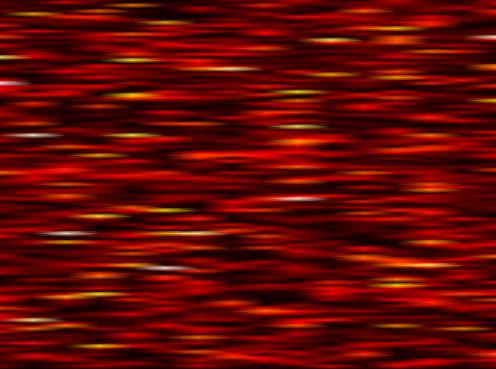
Label: FBMC